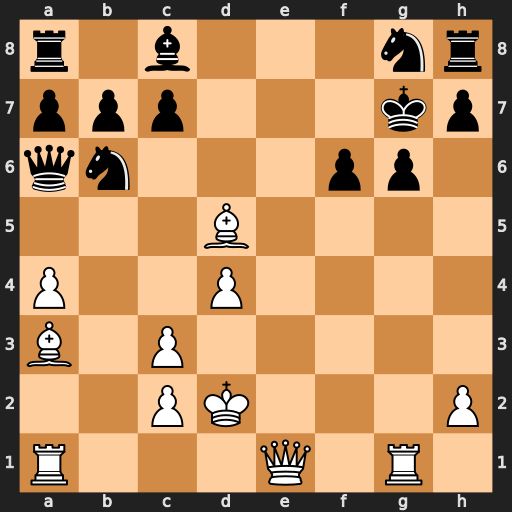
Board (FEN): r1b3nr/ppp3kp/qn3pp1/3B4/P2P4/B1P5/2PK3P/R3Q1R1
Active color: w
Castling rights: -
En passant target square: -
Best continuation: Qe8 Qe2+ Qxe2